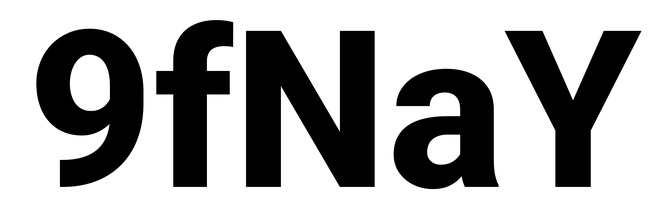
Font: Roboto_ExtraBold